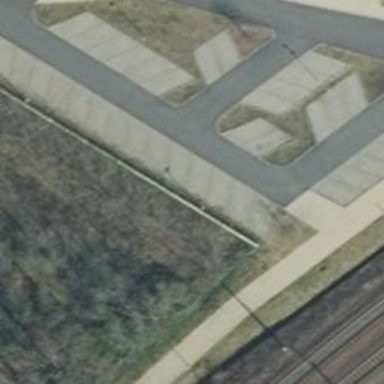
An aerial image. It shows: Asphalt parking aisle road.